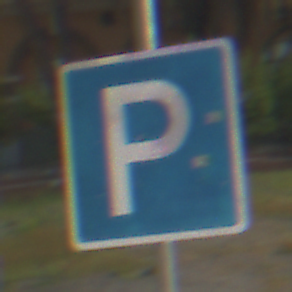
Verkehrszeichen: Parken
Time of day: MorningAfternoon
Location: Outdoor (Suburban)
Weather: PartlyCloudy
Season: NotSpecified
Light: Natural